Question: Hi I'm new in objective C and using navigation controller in my app. Where I want to set an icon image and title of screen. like

How can I do this. I've used below code but it does not work as I want. It shows only image in navigation Bar.
'''
self.navigationController.title = NSLocalizedString(@"Concate Your Memories", nil);
UIImageView* tileImageView = [[UIImageView alloc] initWithImage:[UIImage imageNamed:@"TopBar-icon.png"]];
tileImageView.frame = CGRectMake(0, 0, 60, 25);
self.navigationItem.titleView = tileImageView;
'''
Please help me. Thanks in advance
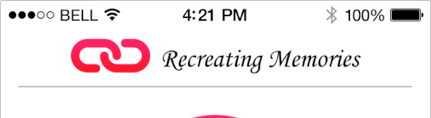
Answer: The code you have given and everyone else have suggested is correct. But you're assigning the image and title separately. Therefore,
1. Create your own view with your image and a label and assign it as the title view OR
2. Add the title to the image itself and assign it to the titleview like as you are doing now